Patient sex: M
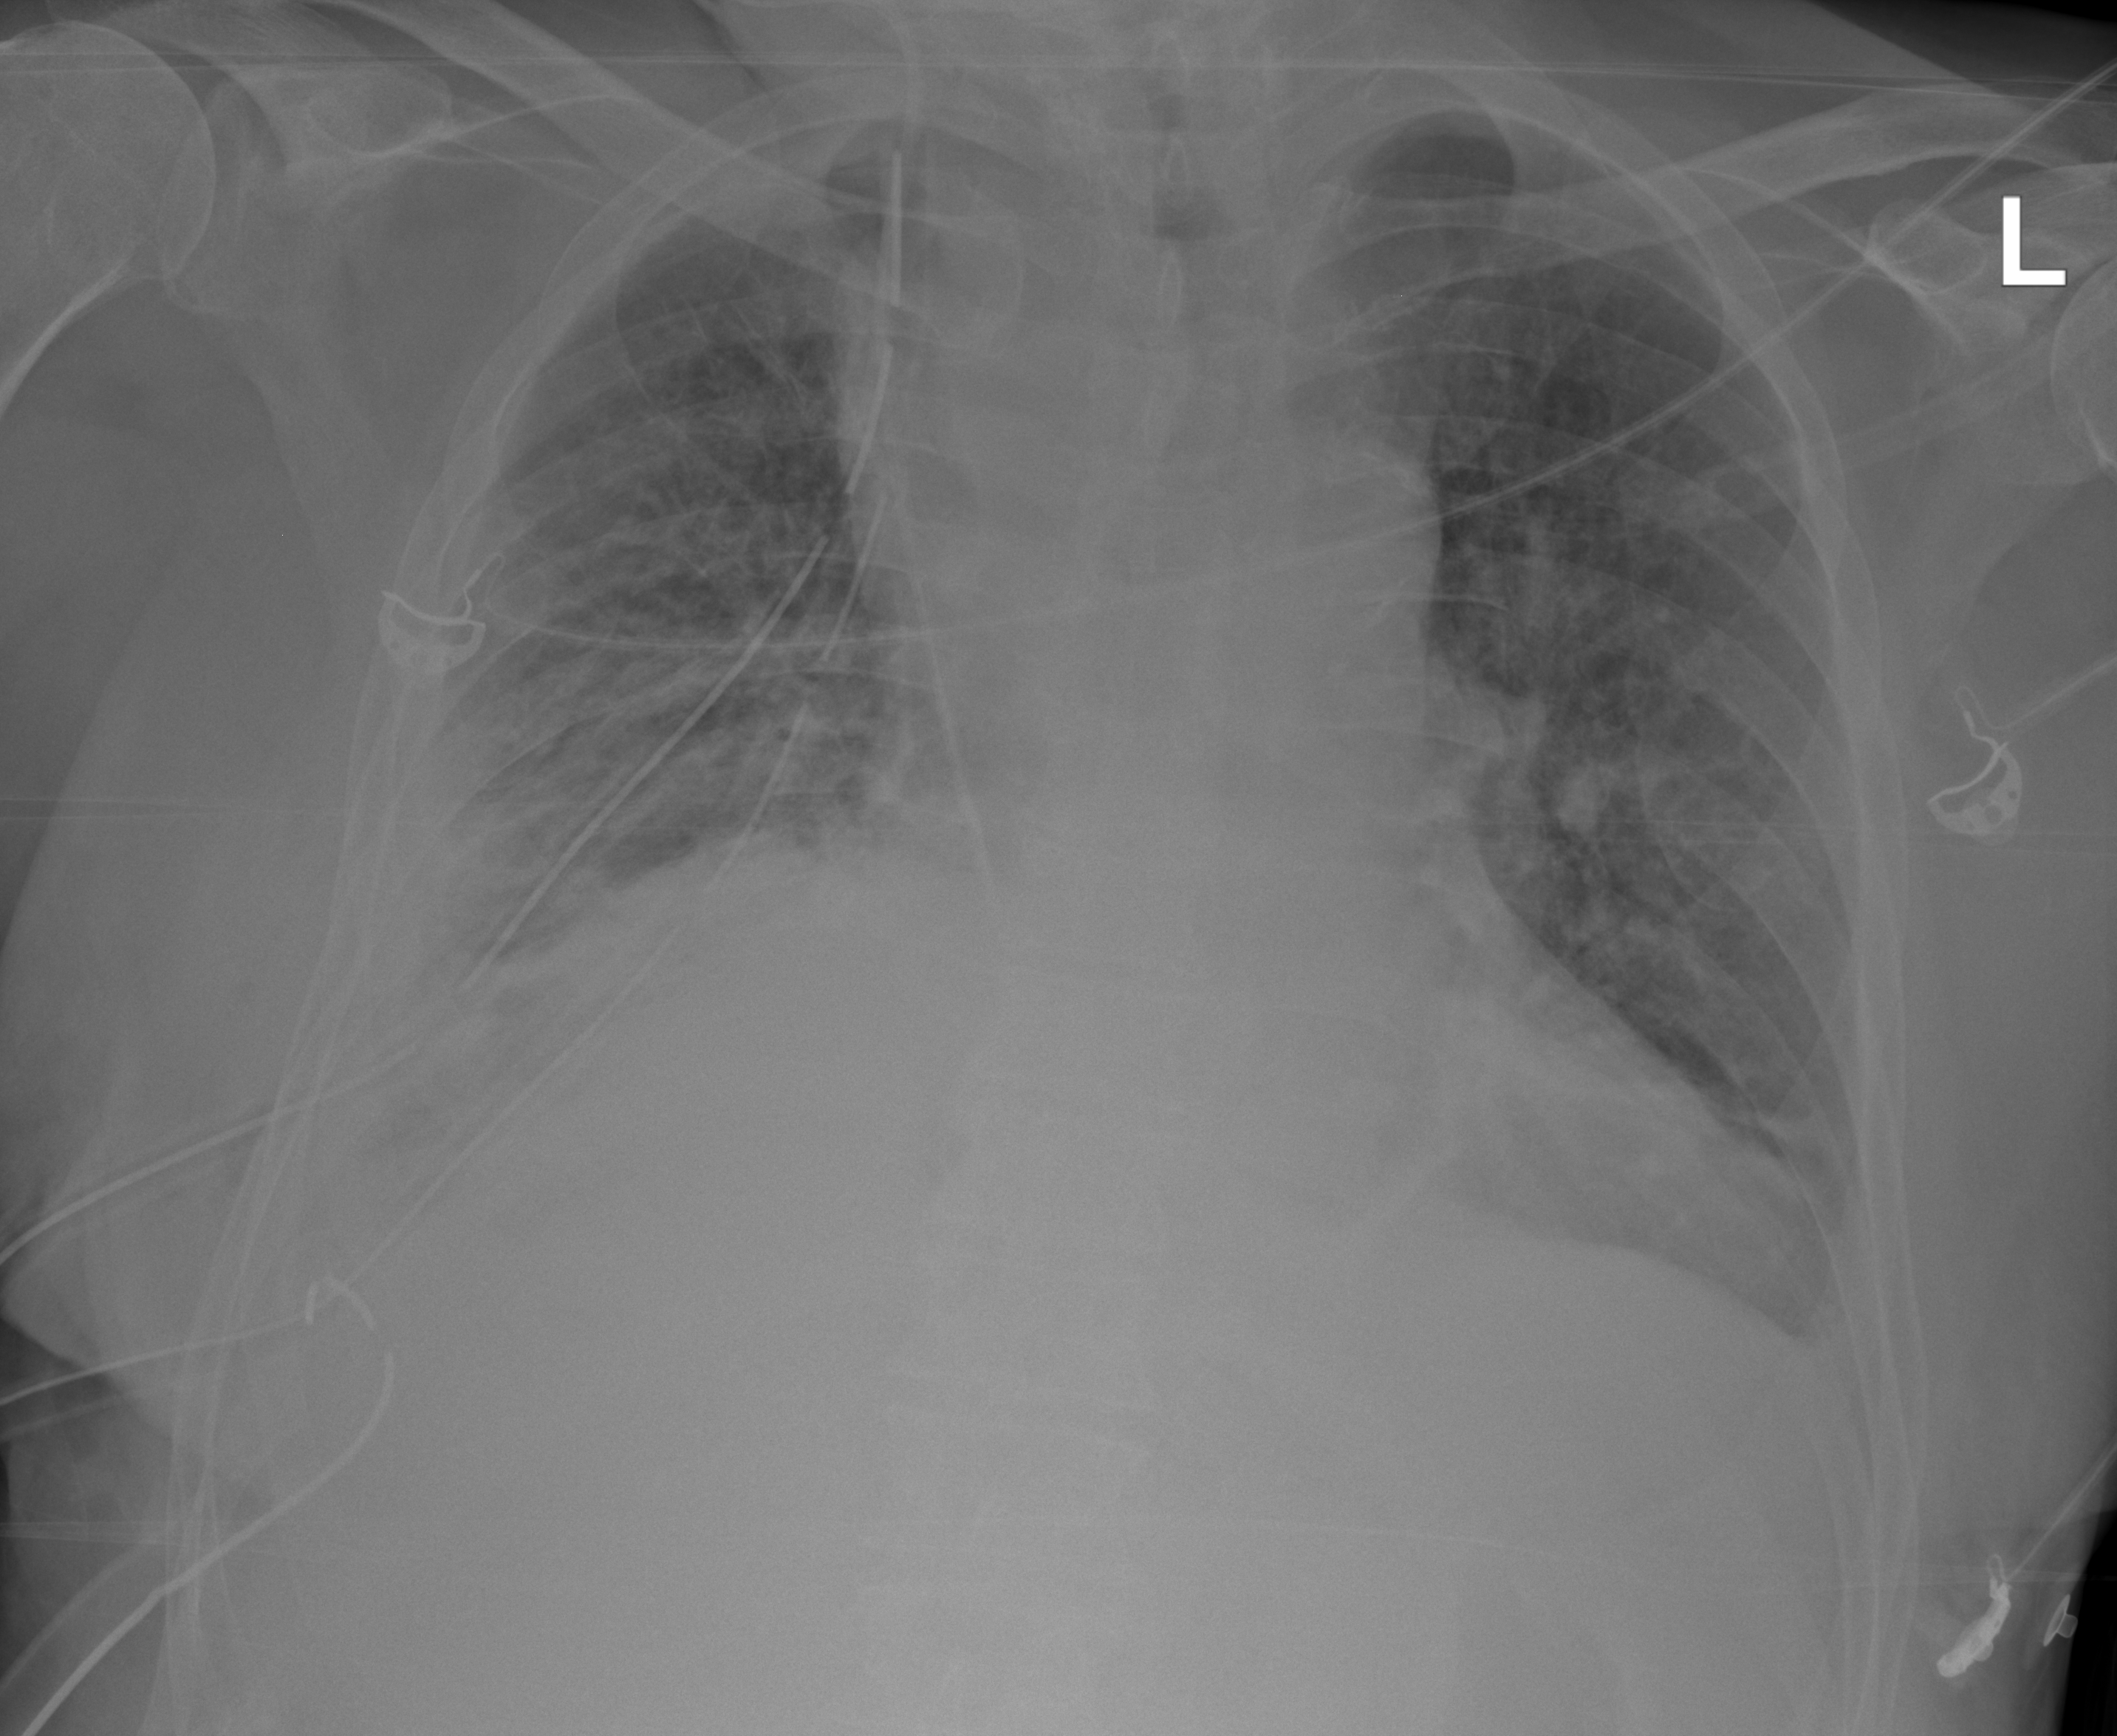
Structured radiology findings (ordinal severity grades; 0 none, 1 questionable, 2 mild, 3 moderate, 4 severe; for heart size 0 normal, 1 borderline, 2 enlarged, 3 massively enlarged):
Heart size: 2
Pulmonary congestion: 0
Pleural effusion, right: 1
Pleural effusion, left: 2
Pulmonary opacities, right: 1
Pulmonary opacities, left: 0
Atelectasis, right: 2
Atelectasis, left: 1